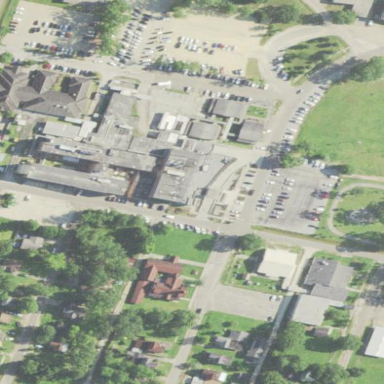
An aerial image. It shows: Hospital providing healthcare services.